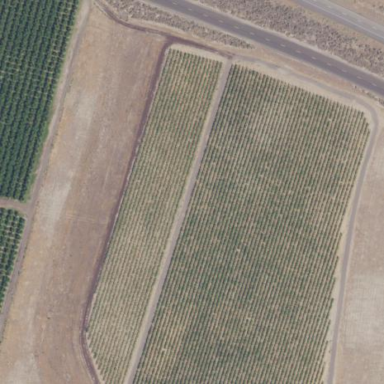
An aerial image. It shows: Vineyard with grape crops.